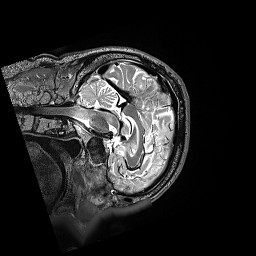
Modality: T2w
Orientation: sagittal
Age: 80
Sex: male